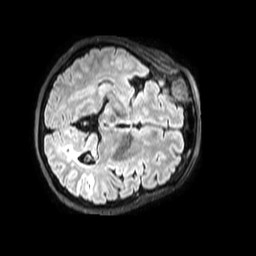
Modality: FLAIR
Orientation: axial
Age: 55
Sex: female
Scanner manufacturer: philips
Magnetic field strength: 3 T
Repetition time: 4.8 s
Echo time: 0.2794 s